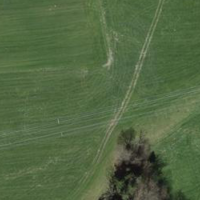
EUNIS habitat code: 24
Species observed at this site:
Luzula campestris